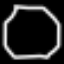
Label: octagon